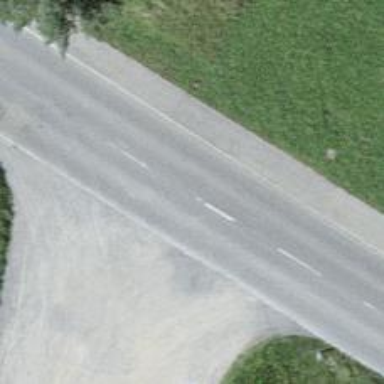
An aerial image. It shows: Tertiary road.